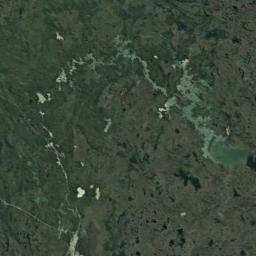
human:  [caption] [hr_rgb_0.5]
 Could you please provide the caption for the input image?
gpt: There are a few trickles in the brown bare land in a wetland  , and there are sparse green plants on the bare land .

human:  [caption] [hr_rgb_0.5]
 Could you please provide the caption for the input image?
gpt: The wetland consists of green plants and water .

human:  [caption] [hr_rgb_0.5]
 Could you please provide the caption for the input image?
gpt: Many waters of different sizes and shapes are surrounded by wetlands .

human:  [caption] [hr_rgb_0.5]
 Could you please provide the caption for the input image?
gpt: There are several scattered trees in the middle of this wetland .

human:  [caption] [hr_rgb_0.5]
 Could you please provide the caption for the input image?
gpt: There are many lakes and some rivers on the wetland .